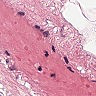
Metastatic tissue present: no